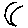
Label: moon